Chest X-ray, AP view. Patient: 60 years old, sex M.
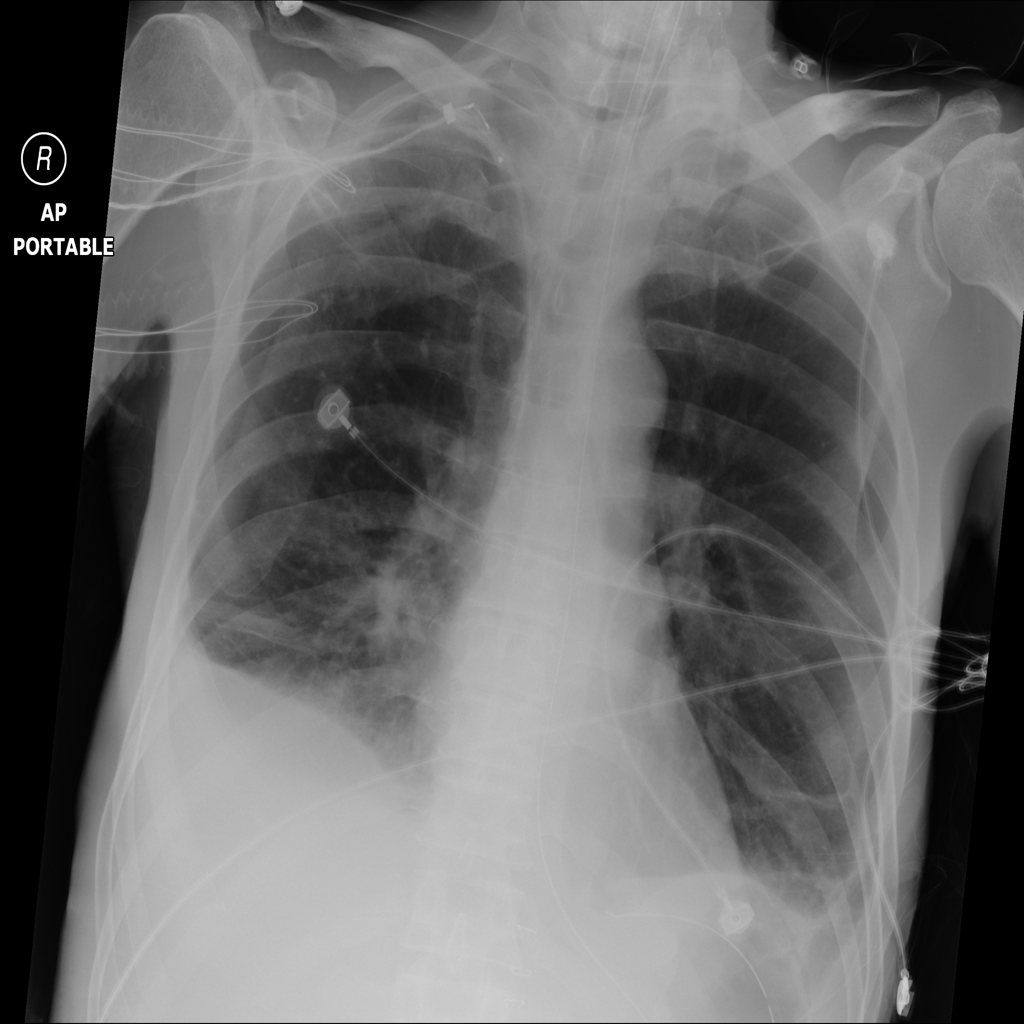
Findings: Atelectasis, Effusion